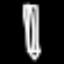
Label: pencil